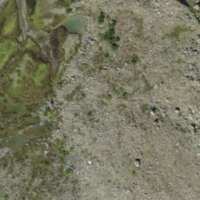
EUNIS habitat code: 49
Species observed at this site:
Geum reptans